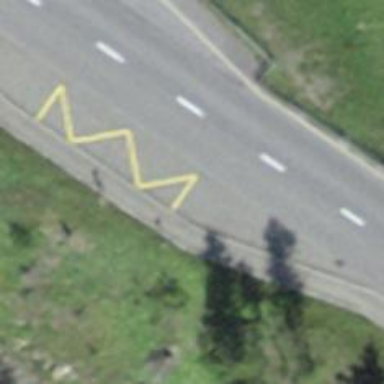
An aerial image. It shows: Bus stop with platform for public transport.